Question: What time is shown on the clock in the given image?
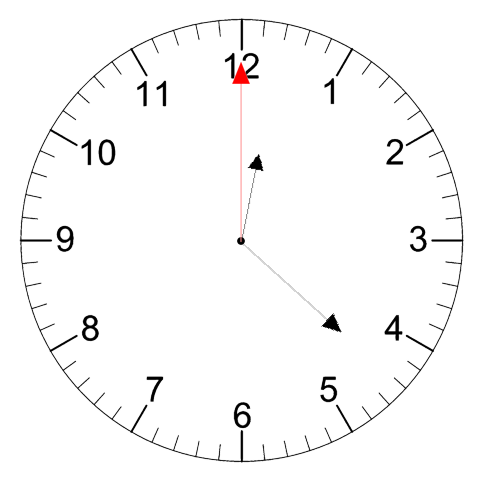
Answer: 12:22:00